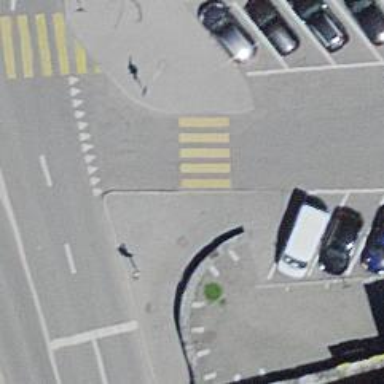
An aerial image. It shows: Footway with zebra crossing.